Field crop: tomato
Growth stage: 1
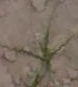
Species: cyperus